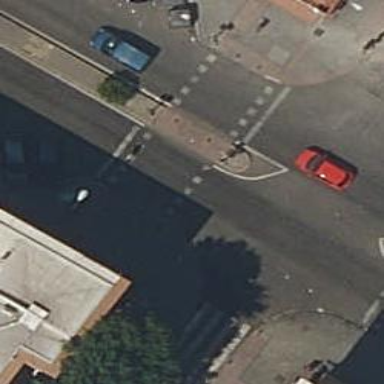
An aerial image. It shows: Road crossing with traffic signals.